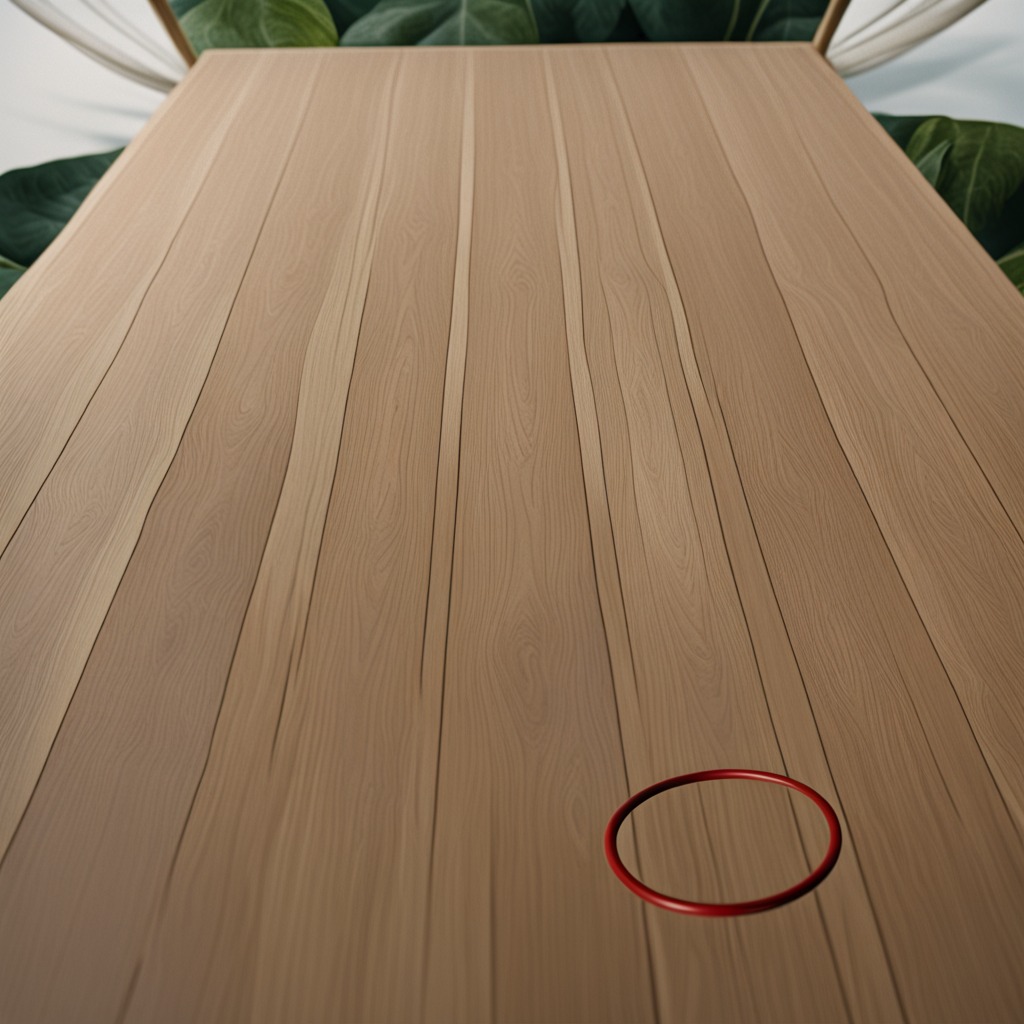
A rubber O-ring is lying on the wooden table.